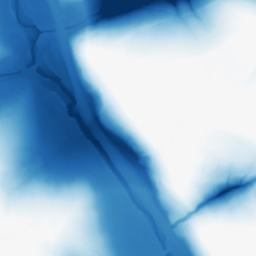
Category: morphological
Decomposition family: morphological
Decomposition parameters: operation: closing
size: 100
Upsampling method: edge_directed
Upsampling parameters: scale: 2
Upsampling scale: 2